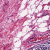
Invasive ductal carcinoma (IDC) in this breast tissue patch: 0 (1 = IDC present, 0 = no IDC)